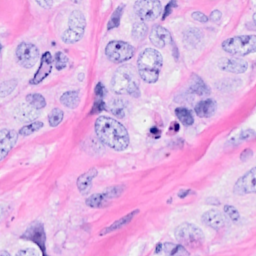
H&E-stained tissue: Breast